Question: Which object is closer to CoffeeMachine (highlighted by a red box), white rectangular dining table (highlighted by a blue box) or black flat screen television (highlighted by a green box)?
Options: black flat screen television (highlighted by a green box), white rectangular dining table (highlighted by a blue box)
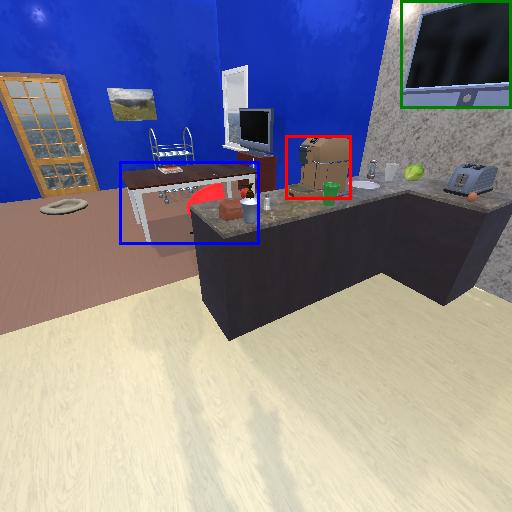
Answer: black flat screen television (highlighted by a green box)